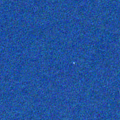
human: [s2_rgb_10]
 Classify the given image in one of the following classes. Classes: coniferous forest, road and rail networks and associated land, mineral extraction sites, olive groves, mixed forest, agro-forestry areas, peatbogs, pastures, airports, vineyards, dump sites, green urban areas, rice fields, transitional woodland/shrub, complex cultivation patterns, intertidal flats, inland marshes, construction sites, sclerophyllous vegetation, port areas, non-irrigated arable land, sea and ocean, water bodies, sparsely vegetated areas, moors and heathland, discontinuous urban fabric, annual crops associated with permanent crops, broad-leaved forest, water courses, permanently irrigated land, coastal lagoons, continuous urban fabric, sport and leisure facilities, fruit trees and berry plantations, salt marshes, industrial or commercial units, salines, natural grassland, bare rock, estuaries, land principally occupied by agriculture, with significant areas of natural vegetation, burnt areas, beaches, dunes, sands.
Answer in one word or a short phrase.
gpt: sea and ocean